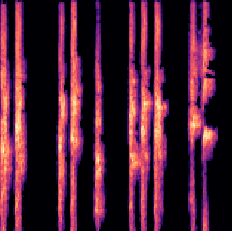
Sound class: Dog